Field crop: tomato
Growth stage: 1
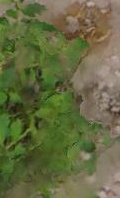
Species: tomato